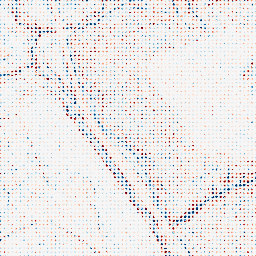
Category: edge_preserving
Decomposition family: bilateral
Decomposition parameters: d: 5
sigma_color: 25
sigma_space: 75
Upsampling method: sinc_blackman
Upsampling parameters: scale: 8
kernel_size: 4
Upsampling scale: 8